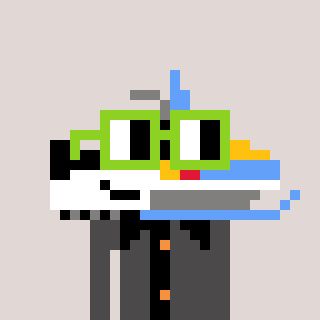
a pixel art character with square light green glasses, a snowmobile-shaped head and a grayscale-colored body on a warm background